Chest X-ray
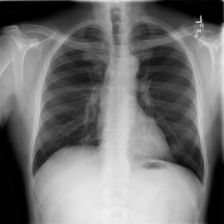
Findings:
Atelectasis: negative
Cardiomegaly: negative
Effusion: negative
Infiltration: negative
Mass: negative
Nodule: negative
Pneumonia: negative
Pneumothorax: negative
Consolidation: negative
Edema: negative
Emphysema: negative
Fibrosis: negative
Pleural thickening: negative
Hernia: negative